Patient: sex F, age 77
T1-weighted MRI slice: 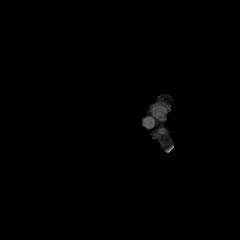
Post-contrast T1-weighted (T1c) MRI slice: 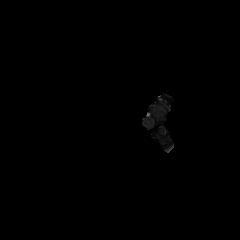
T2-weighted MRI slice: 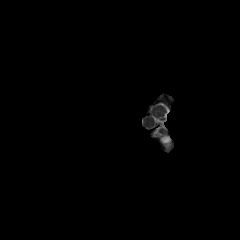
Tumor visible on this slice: no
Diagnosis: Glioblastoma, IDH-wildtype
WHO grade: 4